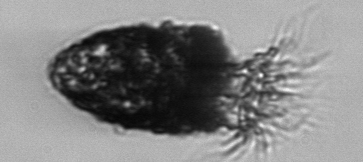
Label: Stenosemella_pacifica